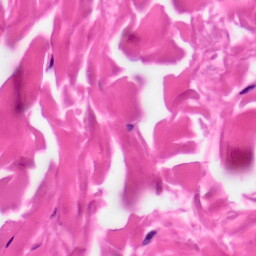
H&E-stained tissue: Skin